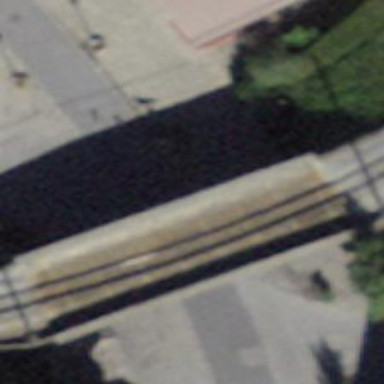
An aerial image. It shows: Narrow-gauge railway bridge with electrified contact lines over single track.